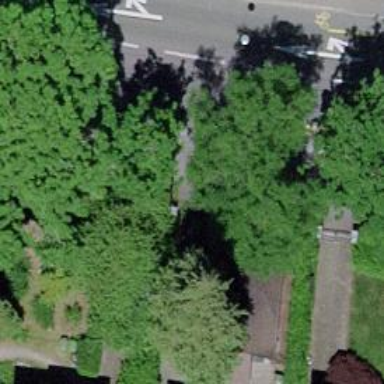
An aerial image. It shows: Avenue lined with trees.